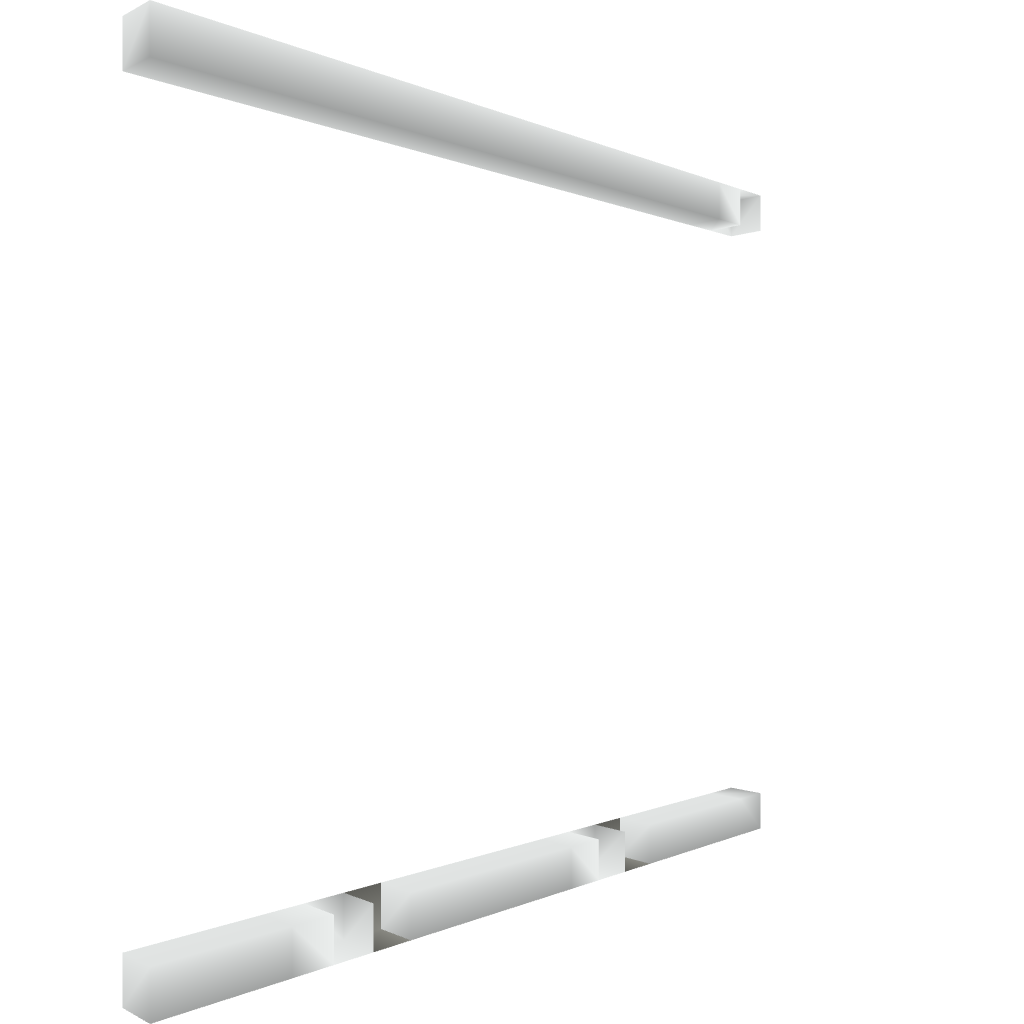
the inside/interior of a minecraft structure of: death's head